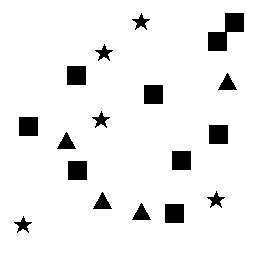
Squares: 9
Triangles: 4
Stars: 5
Total shapes: 18